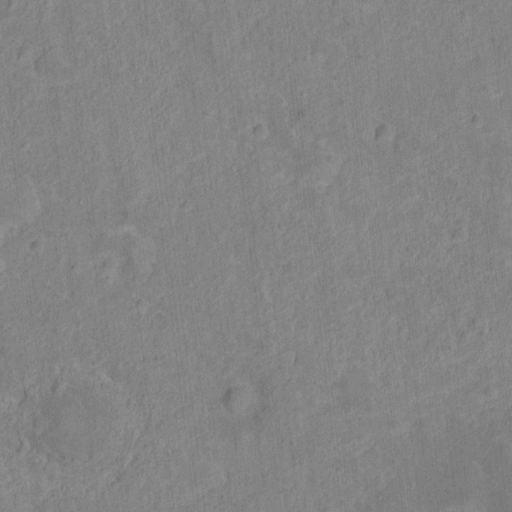
Classes present: Background